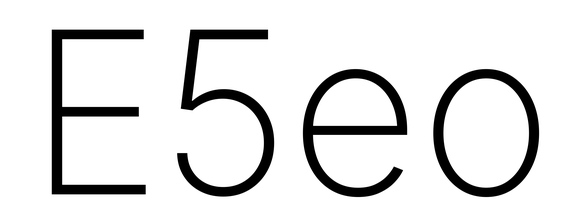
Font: Inter_ExtraLight